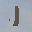
Label: 1